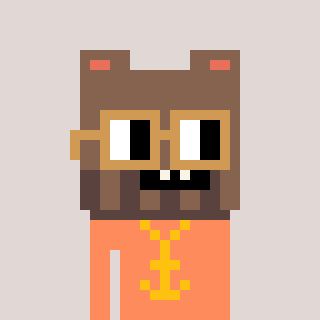
a pixel art character with square brown glasses, a bear-shaped head and a peachy-colored body on a warm background